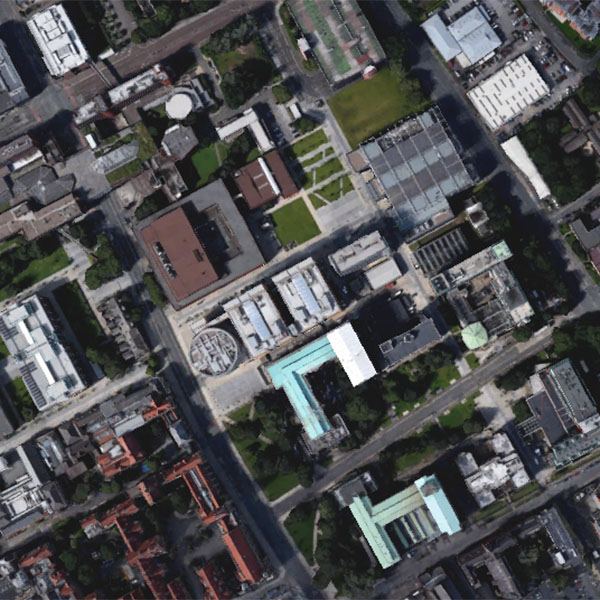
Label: School